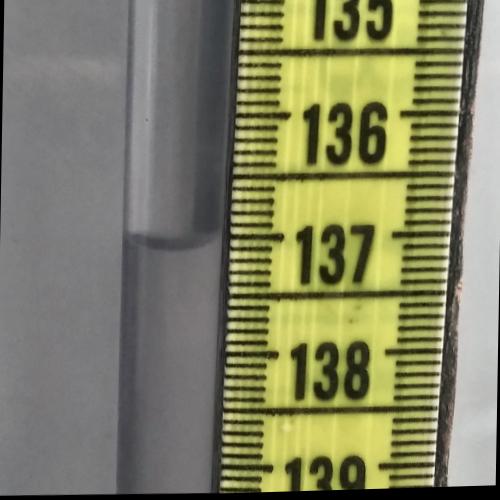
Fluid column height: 137.1 cm